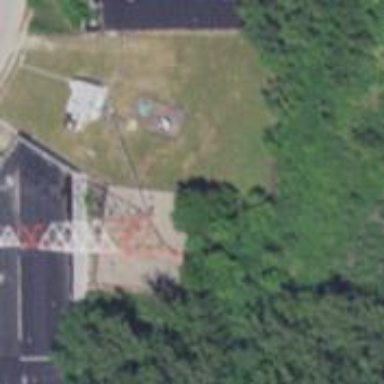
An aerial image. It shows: Man-made mast used for communication purposes.